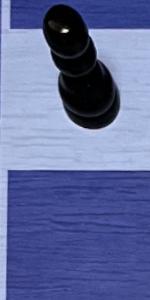
Label: Empty